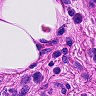
Metastatic tissue present: no